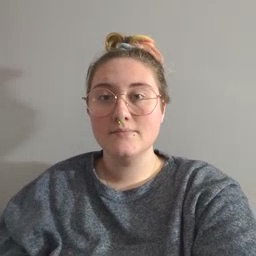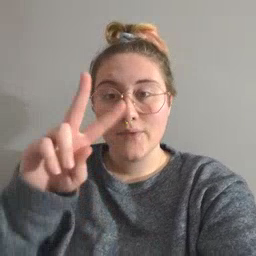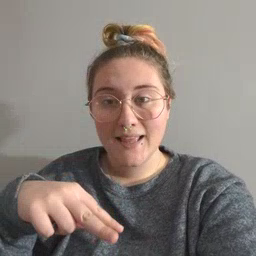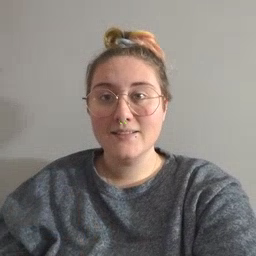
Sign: read